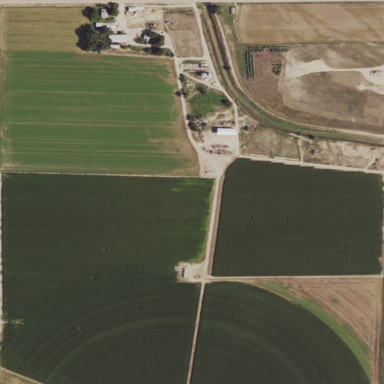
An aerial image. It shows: Farmland with pivot irrigation system.